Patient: sex M, age 78
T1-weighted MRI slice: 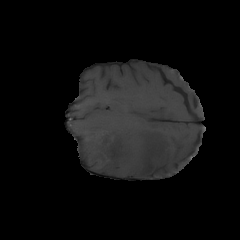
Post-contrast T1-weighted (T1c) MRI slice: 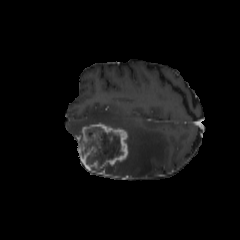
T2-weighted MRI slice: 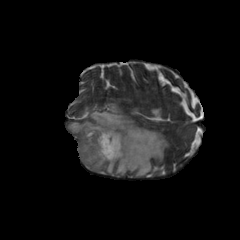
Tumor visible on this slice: yes
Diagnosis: Glioblastoma, IDH-wildtype
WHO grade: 4